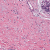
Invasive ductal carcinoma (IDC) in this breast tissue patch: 0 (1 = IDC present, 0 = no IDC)